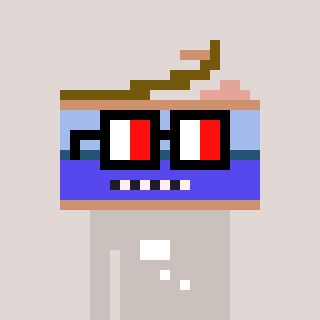
a pixel art character with square glasses with black frames and red eyes, a canned ham-shaped head and a foggrey-colored body on a warm background